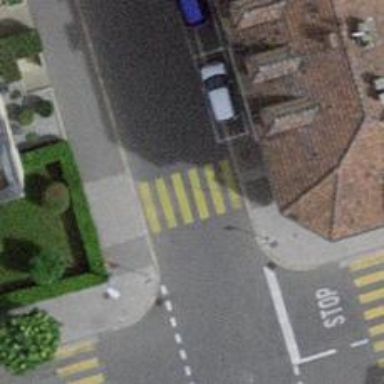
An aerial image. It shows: Marked zebra crossing on the road.